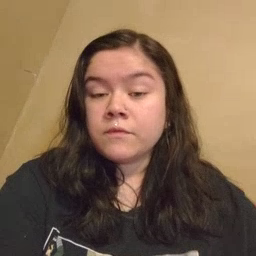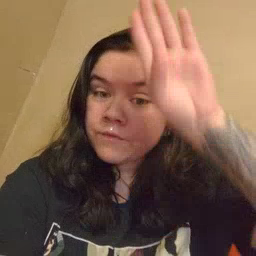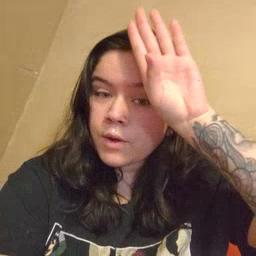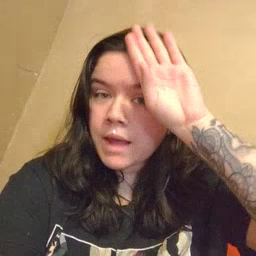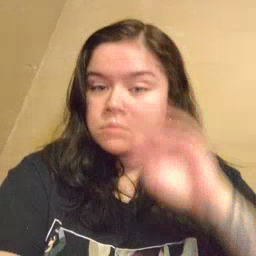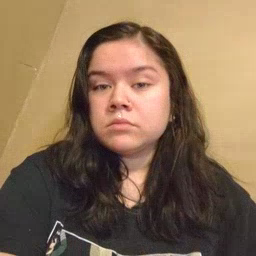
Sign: fireman